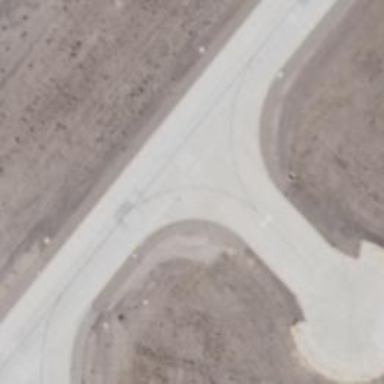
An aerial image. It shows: Image of taxiway at airport.